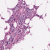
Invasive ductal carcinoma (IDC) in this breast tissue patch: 1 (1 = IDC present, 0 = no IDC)